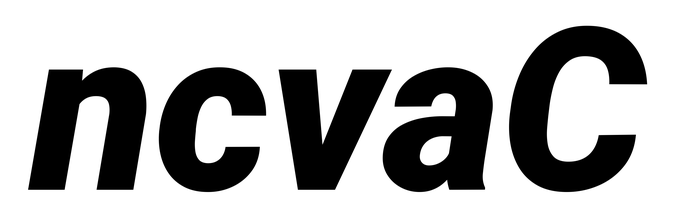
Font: Roboto-Italic_Black_Italic